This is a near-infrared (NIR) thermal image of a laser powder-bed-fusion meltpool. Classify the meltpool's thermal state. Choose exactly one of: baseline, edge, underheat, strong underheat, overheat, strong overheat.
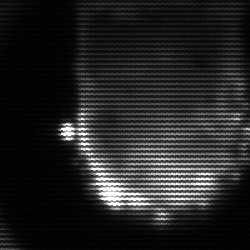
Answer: baseline